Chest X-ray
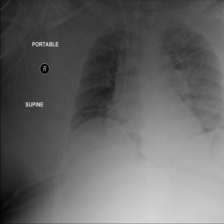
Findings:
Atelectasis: negative
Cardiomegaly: negative
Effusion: negative
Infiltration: negative
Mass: negative
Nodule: negative
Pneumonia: negative
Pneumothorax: negative
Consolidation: negative
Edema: negative
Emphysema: negative
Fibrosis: negative
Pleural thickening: negative
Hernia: negative